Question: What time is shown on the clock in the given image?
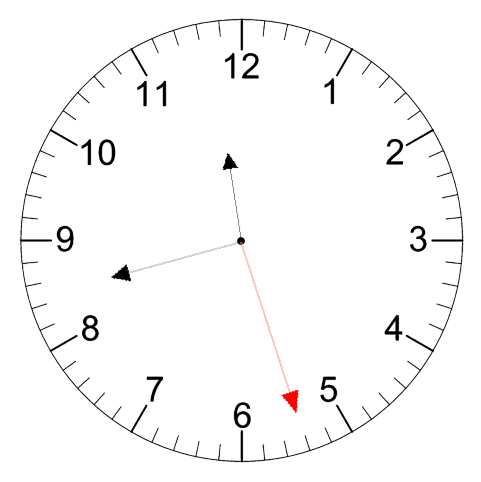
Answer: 11:42:27